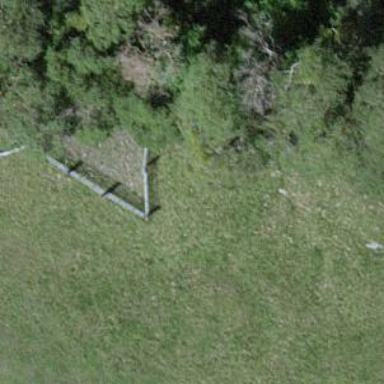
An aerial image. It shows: Fence.